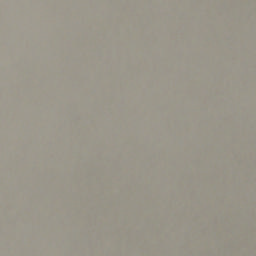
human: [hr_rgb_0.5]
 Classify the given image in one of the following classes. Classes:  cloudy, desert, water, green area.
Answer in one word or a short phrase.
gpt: cloudy